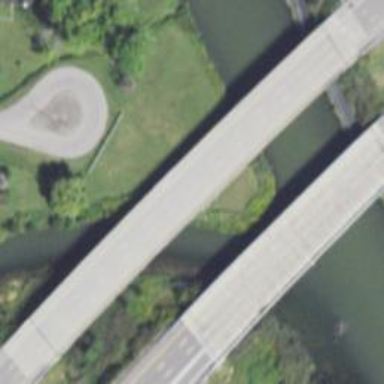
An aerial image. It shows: Beam bridge made by humans.